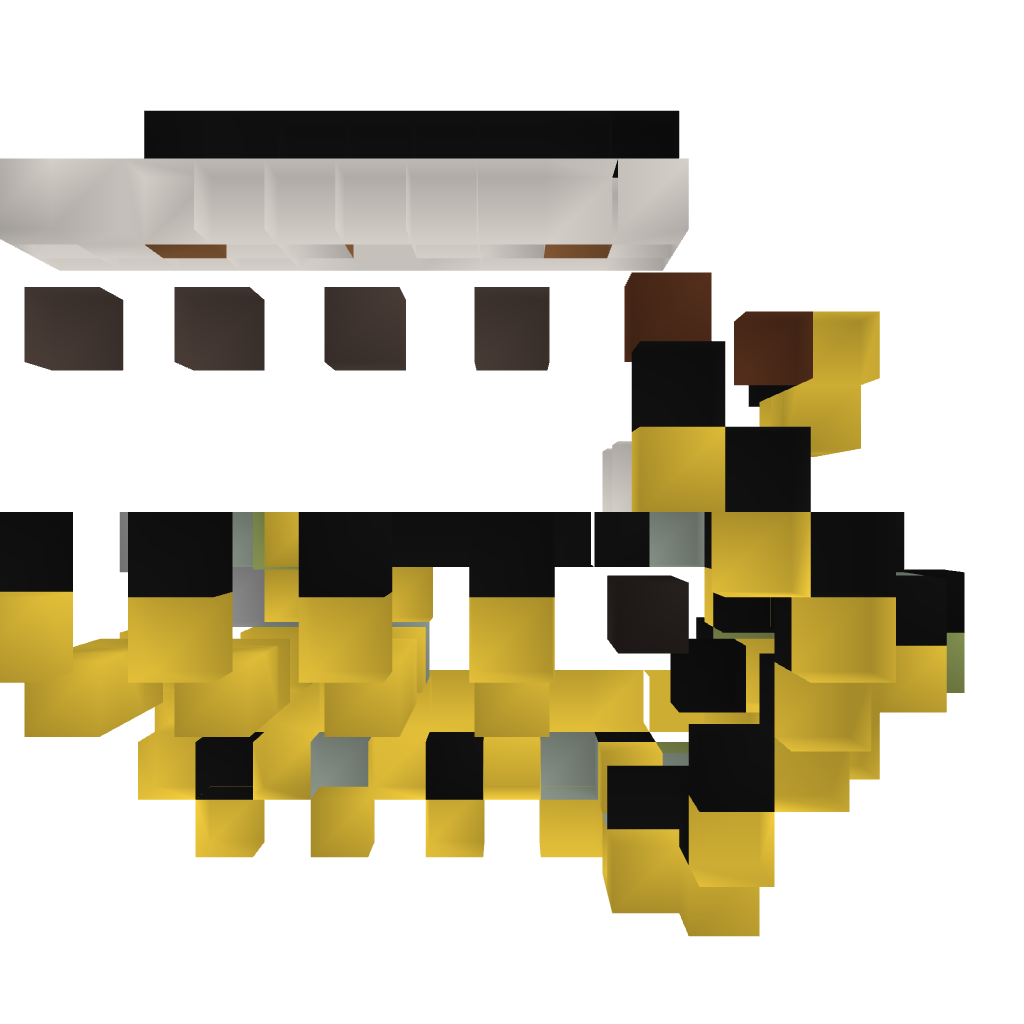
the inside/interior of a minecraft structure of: Casino Machine 02